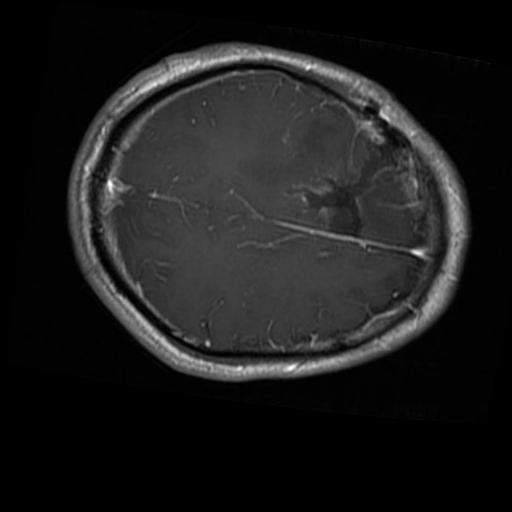
Label: brain_glioma